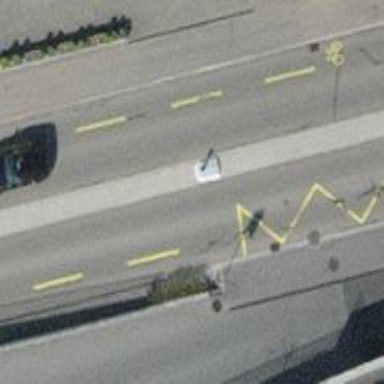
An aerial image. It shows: Primary highway with designated cycle lane.